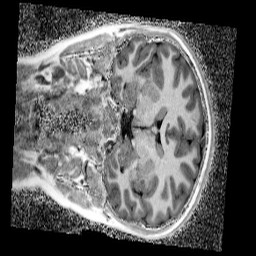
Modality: UNIT1_denoised
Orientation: coronal
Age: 13
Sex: male
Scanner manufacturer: siemens
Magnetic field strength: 3 T
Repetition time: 4 s
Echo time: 0.00299 s